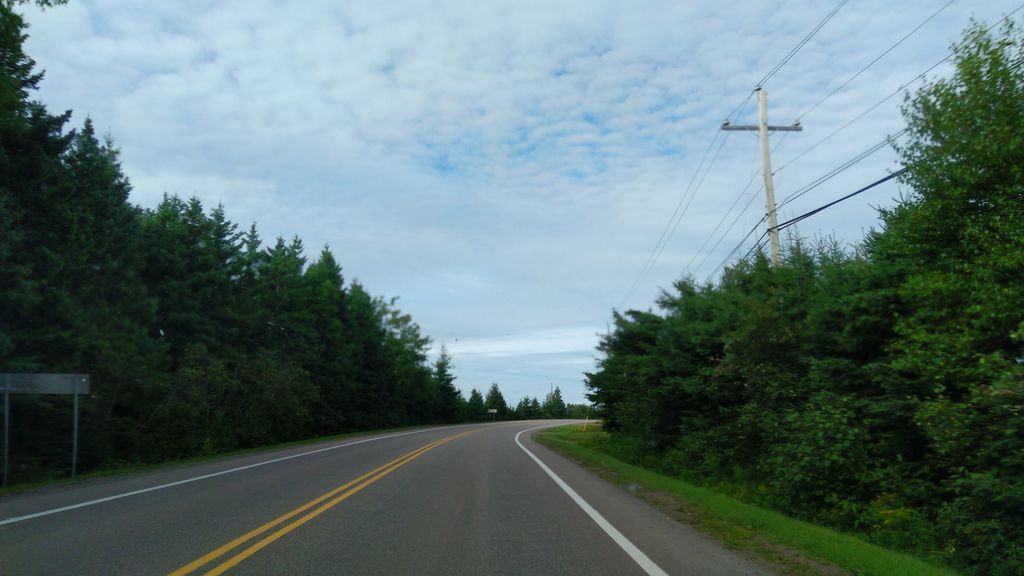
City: charlottetown